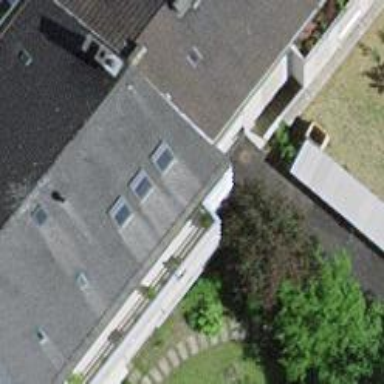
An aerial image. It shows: Driveway that serves as building passage under tunnel.